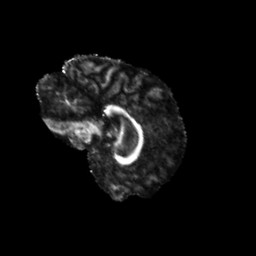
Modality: FA
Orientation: sagittal
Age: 68
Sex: female
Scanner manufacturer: siemens
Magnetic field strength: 3 T
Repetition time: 5.25 s
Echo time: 0.08 s